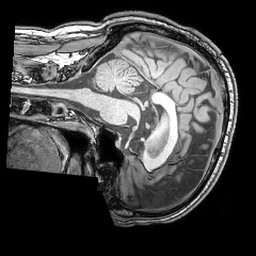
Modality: T1w
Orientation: sagittal
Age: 32
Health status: ill
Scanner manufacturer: philips
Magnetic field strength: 3 T
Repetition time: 0.007 s
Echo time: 0.0035 s